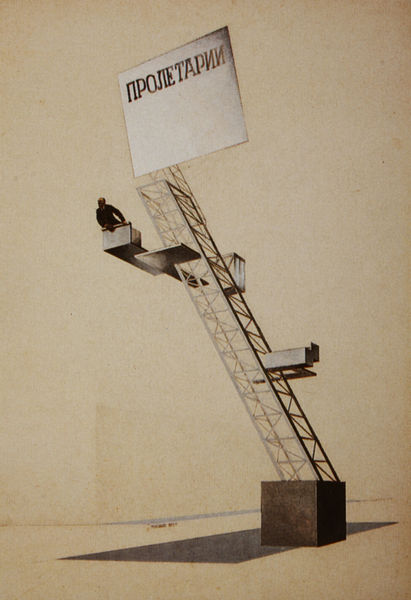
Titel: Lenintribüne
Künstler: El Lissitzky
Standort: Moskau
Institution: Tretjakow-Galerie
Schlagwörter: mann, grau, säule, zeichnung, mensch, sockel, schräg, balkon, schrift, lehnen, gerüst, plakat, griechisch, schief, träger, aufzug, erlöser, russisch, messias, gottessohn, sohn gottes, christkind, heilland, erretter, jesus von nazaret